Question: I'd like to tie the two logos at the bottom together so they are in the same position relative to the text.
I'd preferably prefer some kind of explanation as well as just code so I can learn from this.

Relevant HTML:
'''
<div id="twitterdiv"><img id="twitter" src="images/Twitter_white.png" ></div>
<div id="instagramdiv"><img id="instagram" src="images/instagram_white.png"></div>
'''
Relevant CSS:
'''
#instagramdiv {
right: 50%;
position: absolute
}
#twitterdiv {
position: absolute;
right: 55%;
}
'''
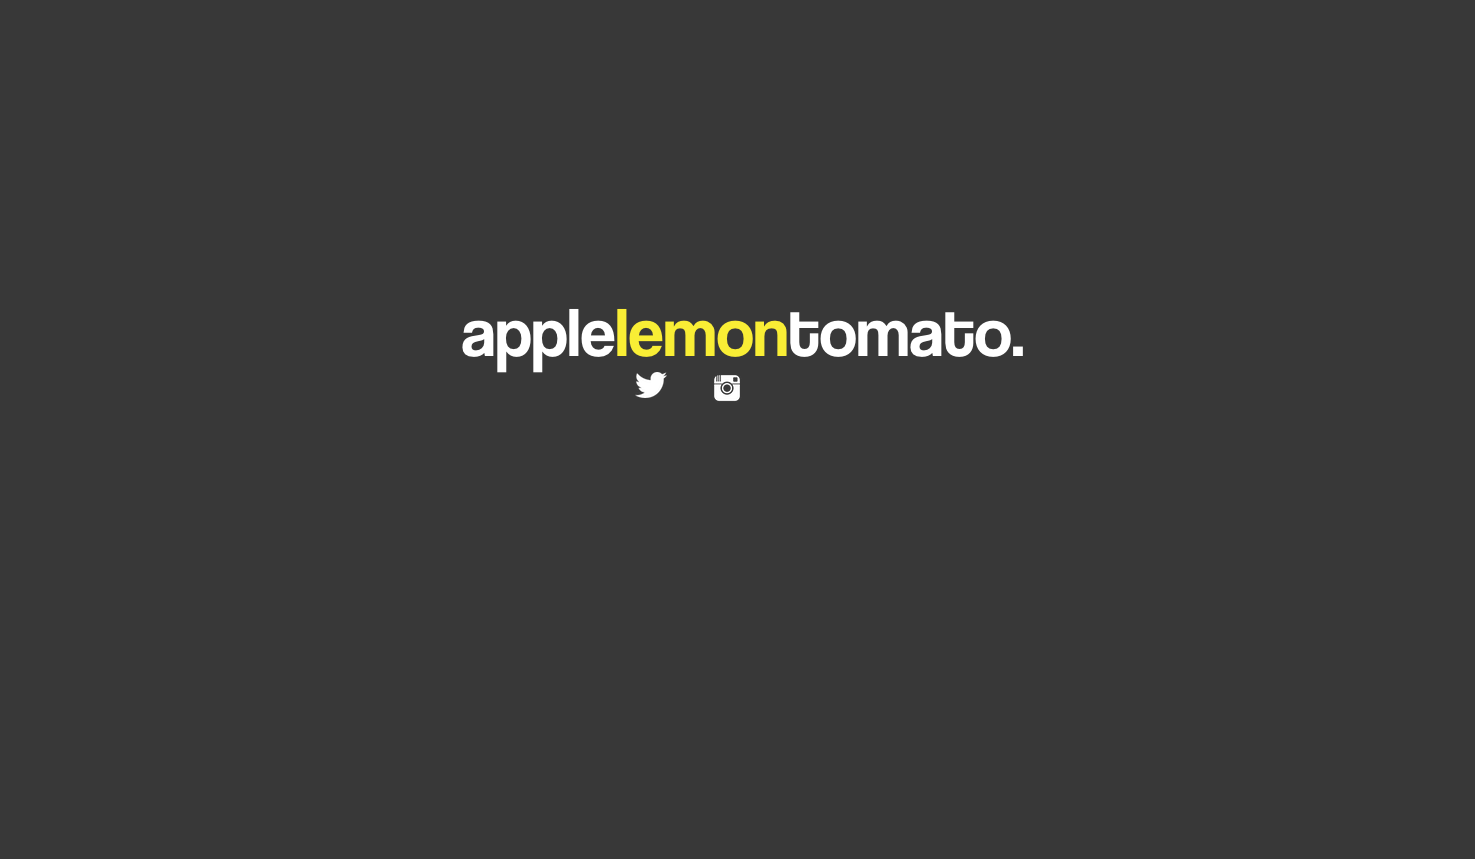
Answer: Here absolutely positioned element will do the trick. In fact, this is typical situation when one element must be positioned such as "sticky" in relation to some other. Keeping in mind definition of absolute position "The element is positioned relative to its first positioned (not static) ancestor element", all you need to do is wrap your "l" letter and images in the same container (parent), then give the parent container relative position and your images - absolute position and finally set left and top properties (if needed): <URL>
'''
<div>app<span class="parentContainer">l
<div class="positionedContainer">
<img id="twitter" src="images/Twitter_white.png"/>
<img id="instagram" src="images/instagram_white.png" />
</div>
</span>
elemontomato</div>
'''